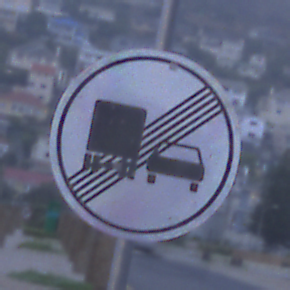
Verkehrszeichen: EndeUeberholverbotKraftfahrzeuge
Umgebung: Outdoor, Urban
Tageszeit: SunriseSunset
Wetter: Overcast
Licht: Natural
Jahreszeit: NotSpecified
Kontrast: LowContrast